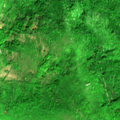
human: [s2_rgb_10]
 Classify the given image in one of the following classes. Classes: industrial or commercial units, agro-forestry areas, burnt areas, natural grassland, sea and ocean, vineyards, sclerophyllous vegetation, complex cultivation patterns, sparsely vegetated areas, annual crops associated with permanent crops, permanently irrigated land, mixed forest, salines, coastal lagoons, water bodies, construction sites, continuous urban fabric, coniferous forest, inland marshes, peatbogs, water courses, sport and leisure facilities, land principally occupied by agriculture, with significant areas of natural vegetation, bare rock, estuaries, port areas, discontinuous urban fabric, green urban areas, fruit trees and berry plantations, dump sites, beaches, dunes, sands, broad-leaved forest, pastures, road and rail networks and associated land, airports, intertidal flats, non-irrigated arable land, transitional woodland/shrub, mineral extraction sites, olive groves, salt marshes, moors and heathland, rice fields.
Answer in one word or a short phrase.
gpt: broad-leaved forest, transitional woodland/shrub